Interaction volume radius: 5 \u00c5
Interaction volume height: 10 \u00c5
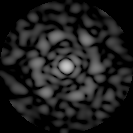
Disorder parameter: 0.8466